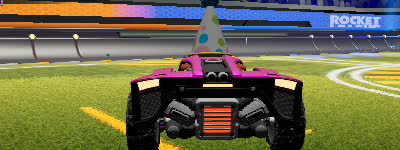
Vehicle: breakout